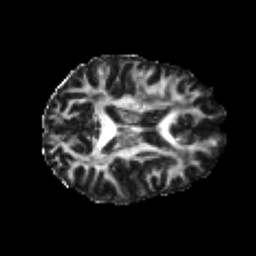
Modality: FA
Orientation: axial
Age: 25
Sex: female
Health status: healthy
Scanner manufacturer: philips
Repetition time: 7.384 s
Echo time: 0.08599 s